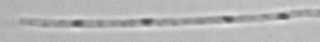
Label: Leptocylindrus